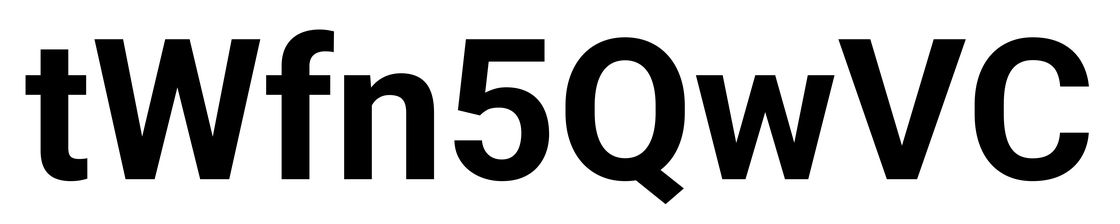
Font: Roboto_Bold